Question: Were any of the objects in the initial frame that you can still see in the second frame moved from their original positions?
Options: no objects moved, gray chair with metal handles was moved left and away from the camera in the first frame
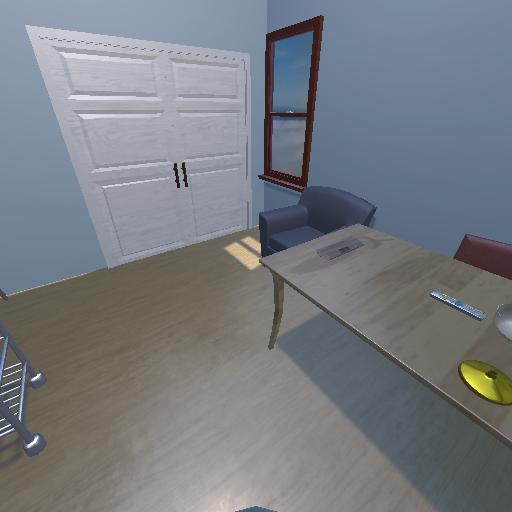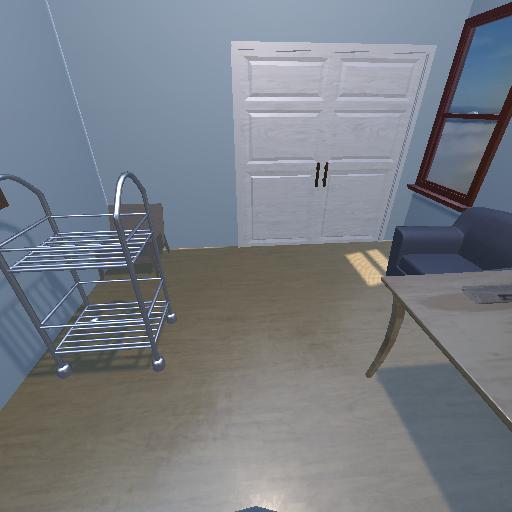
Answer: no objects moved